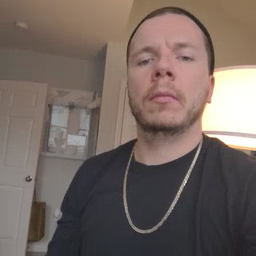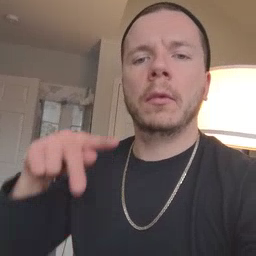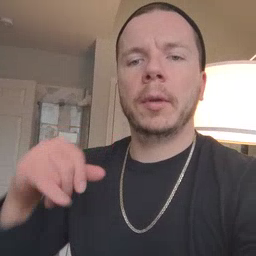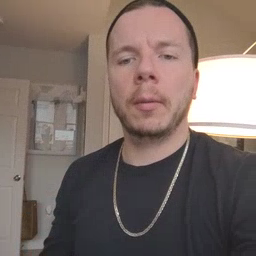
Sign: pajamas